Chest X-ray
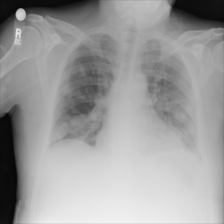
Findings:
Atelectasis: negative
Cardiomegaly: negative
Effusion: negative
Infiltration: positive
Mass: negative
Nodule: positive
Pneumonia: negative
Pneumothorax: negative
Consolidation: negative
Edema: negative
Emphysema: negative
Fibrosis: negative
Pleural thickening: negative
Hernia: negative